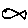
Label: fish